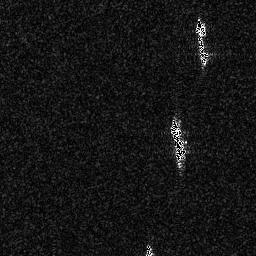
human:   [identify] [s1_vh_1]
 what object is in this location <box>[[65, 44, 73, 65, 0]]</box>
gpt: <ref>1 medium ship at the center</ref>